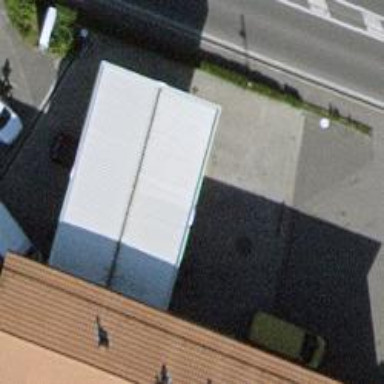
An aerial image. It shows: Fuel station.